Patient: sex M, age 65
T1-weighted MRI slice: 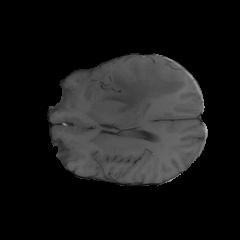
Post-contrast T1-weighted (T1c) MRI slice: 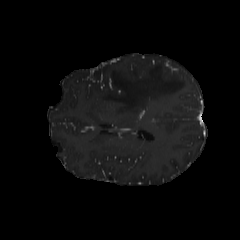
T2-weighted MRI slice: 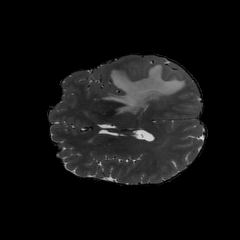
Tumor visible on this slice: yes
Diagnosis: Glioblastoma, IDH-wildtype
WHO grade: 4